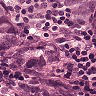
Metastatic tissue present: yes